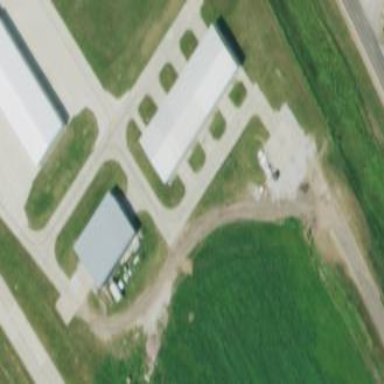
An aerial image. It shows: Hangar building.